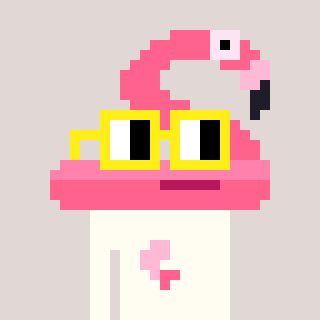
a pixel art character with square yellow glasses, a flamingo-shaped head and a grayscale-colored body on a warm background